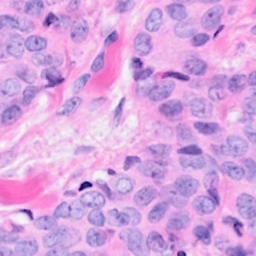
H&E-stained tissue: Breast